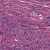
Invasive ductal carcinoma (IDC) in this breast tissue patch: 1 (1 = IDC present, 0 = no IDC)